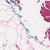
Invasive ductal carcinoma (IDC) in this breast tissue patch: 0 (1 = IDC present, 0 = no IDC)